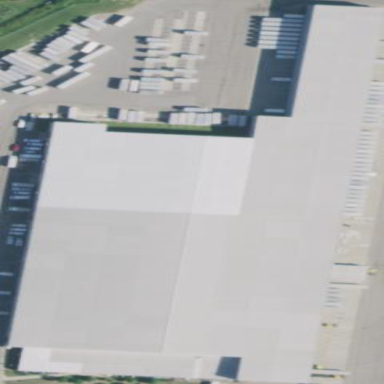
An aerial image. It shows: Commercial building.